Interaction volume radius: 5 \u00c5
Interaction volume height: 20 \u00c5
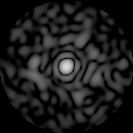
Disorder parameter: 0.8355